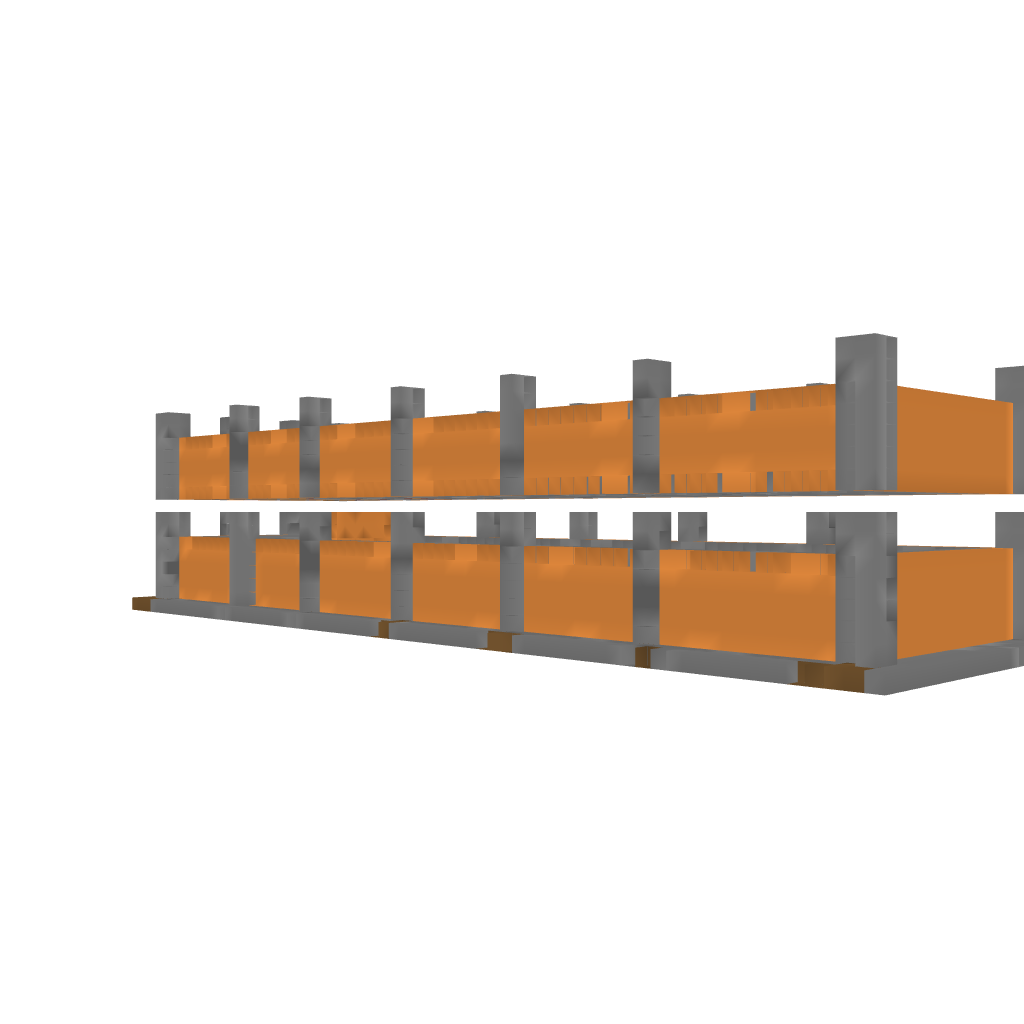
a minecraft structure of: Modern Library bad low quality